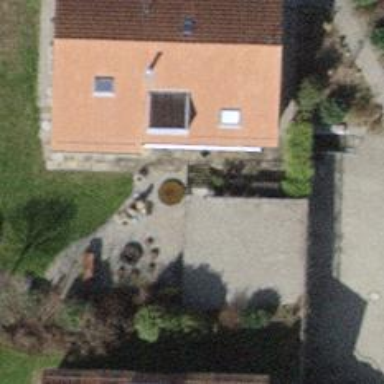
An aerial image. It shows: Detached building with gabled roof.